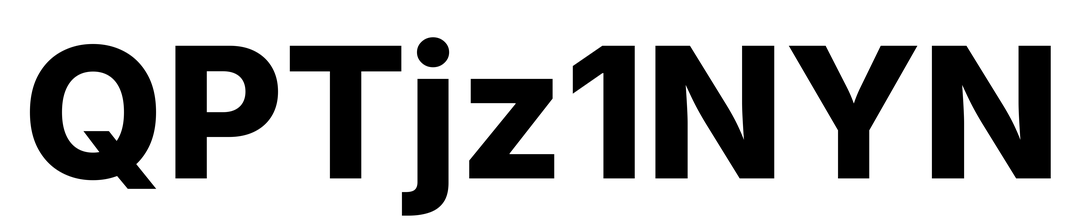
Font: Inter_ExtraBold